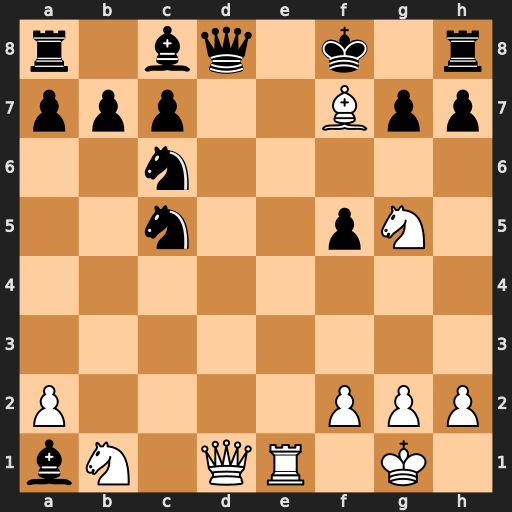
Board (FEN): r1bq1k1r/ppp2Bpp/2n5/2n2pN1/8/8/P4PPP/bN1QR1K1
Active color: w
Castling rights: -
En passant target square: -
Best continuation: Qxd8+ Nxd8 Re8#